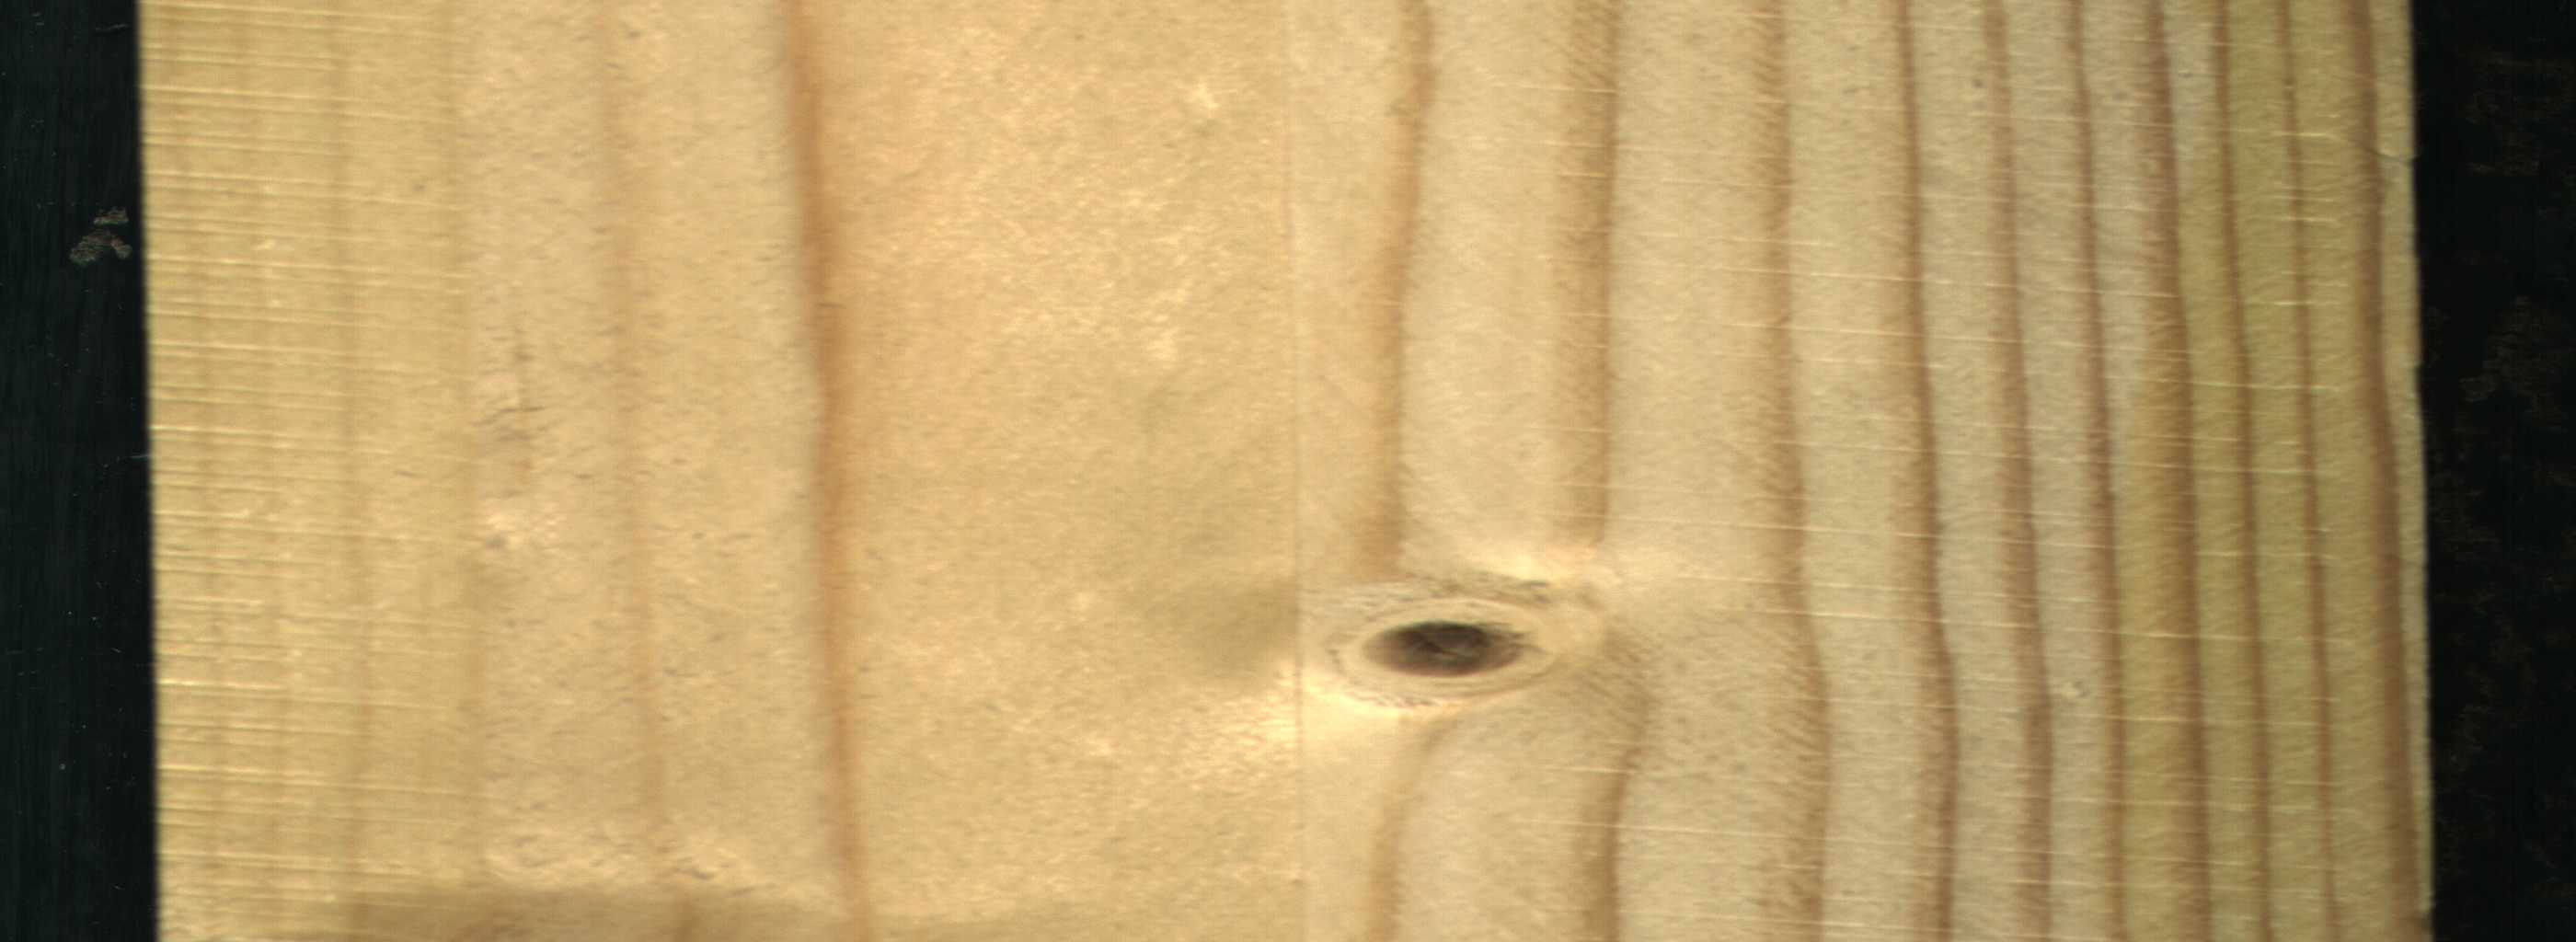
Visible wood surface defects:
Dead_Knot
Dead_Knot